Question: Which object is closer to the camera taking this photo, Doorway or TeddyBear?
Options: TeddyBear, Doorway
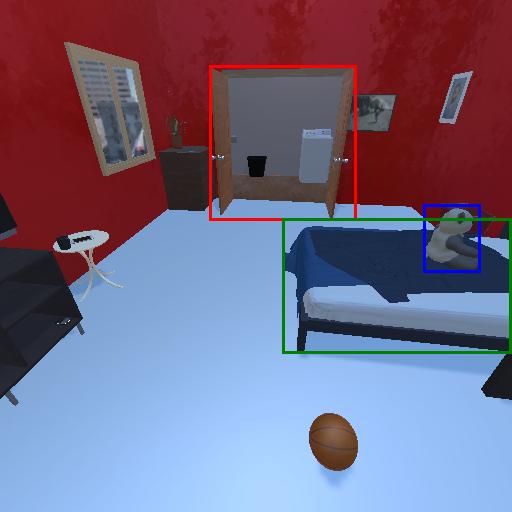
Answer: TeddyBear